Field crop: maize
Growth stage: 2
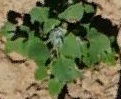
Species: chenopodium